Question: I have task to do in GRID css (the task main goal is to do this in GRID, not flex etc). I have two columns in my GRID, every column has own divs, but it is not important, because I already did everything. Important thing is to make RWD. In the RWD I need combina both columns to one (already did) and reverse them.
How to reverse column B with all divs to be at the top of new column??

'''
* {
box-sizing: border-box;
margin: 0;
padding: 0;
}
.row {
float: left;
width: 49%;
}
.column {
border: 1px solid red;
height: 40px;
}
@media only screen and (max-width: 600px) {
.row {
width: 70%;
}
}
'''
'''
<div class="row">
<div class="column">A1</div>
<div class="column">A2</div>
</div>
<div class="row">
<div class="column">B1</div>
<div class="column">B2</div>
</div>
'''
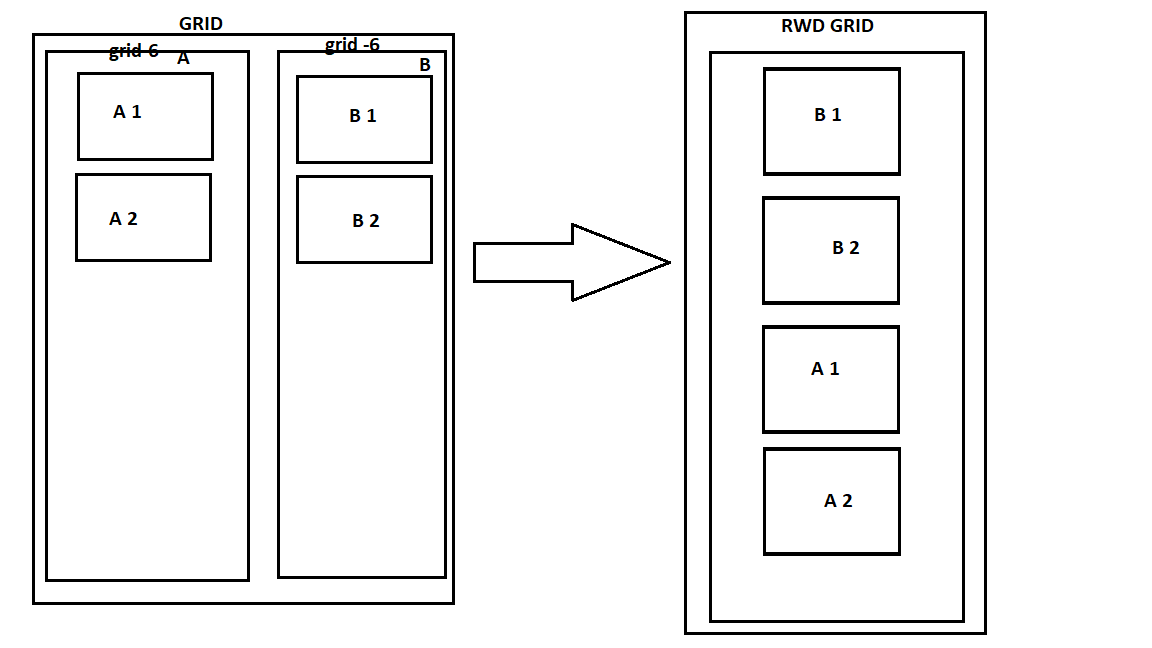
Answer: You can use 'grid-template-areas' and a media query to make it work.
## jsFiddle demo
'''
.row {
display: grid;
grid-template-areas: " a1 b1 "
" a2 b2 ";
}
@media ( max-width: 500px) {
.row { grid-template-areas: " b1" "b2" "a1" "a2" ;}
}
.row> :nth-child(1) { grid-area: a1; }
.row> :nth-child(2) { grid-area: a2; }
.row> :nth-child(3) { grid-area: b1; }
.row> :nth-child(4) { grid-area: b2; }
/* just decorative styles */
.row {
grid-gap: 5px;
grid-auto-rows: 50px;
}
.column {
border: 1px solid black;
display: flex;
align-items: center;
justify-content: center;
background-color: lightgreen;
}
'''
'''
<div class="row">
<div class="column">A1</div>
<div class="column">A2</div>
<div class="column">B1</div>
<div class="column">B2</div>
</div>
'''
These posts will help you understand how 'grid-template-areas' works:
- <URL>